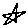
Label: star